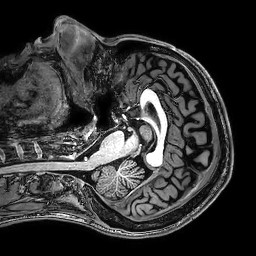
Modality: T1w
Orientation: axial
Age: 26
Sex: male
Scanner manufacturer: philips
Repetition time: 0.008135 s
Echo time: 0.00374 s